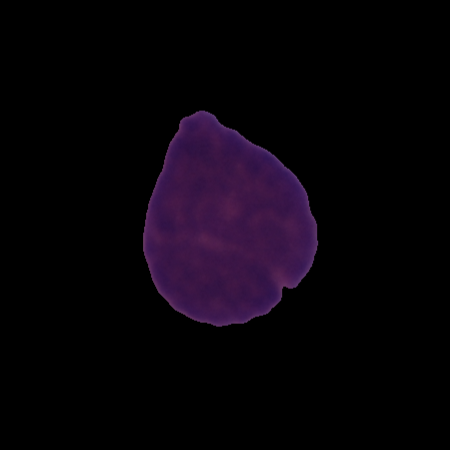
Label: cancer